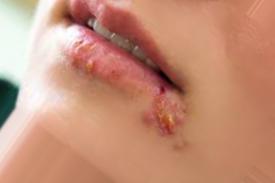
Condition: Mouth Ulcer